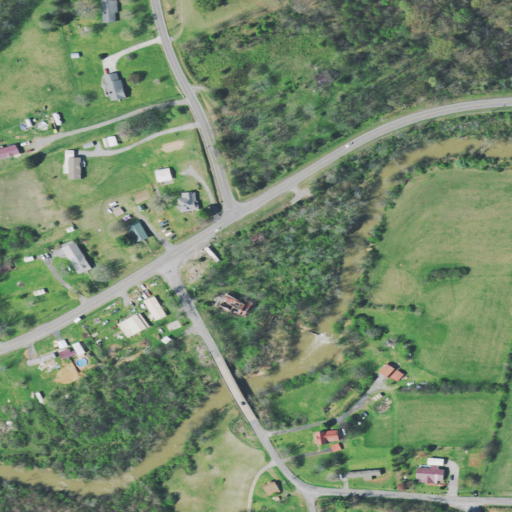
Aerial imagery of mountain in Tennessee named Cog Hill containing pasture, open development, low intensity development, deciduous forest, mixed forest, and woody wetlands